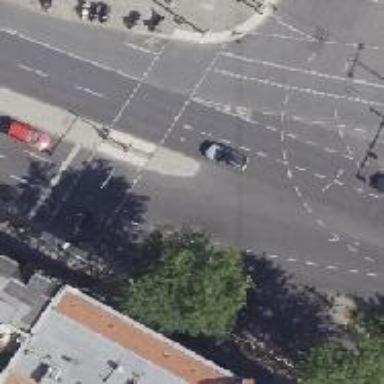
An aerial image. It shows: Footway located on traffic island.